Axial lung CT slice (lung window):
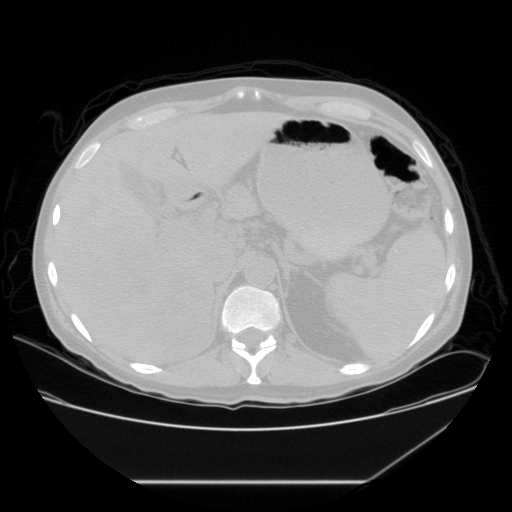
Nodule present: no